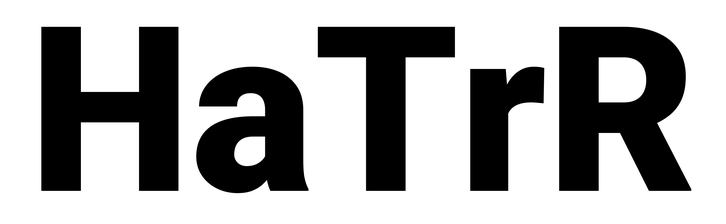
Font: Roboto_Black